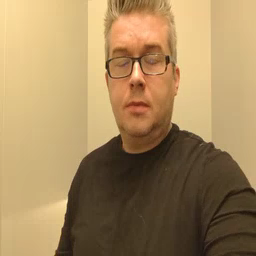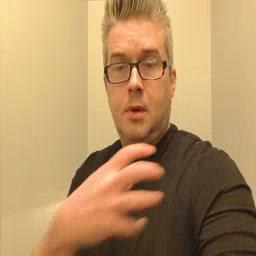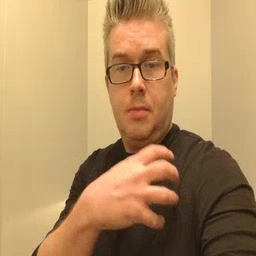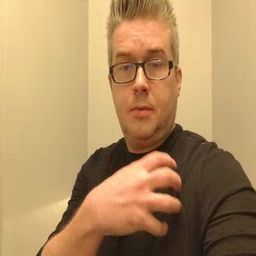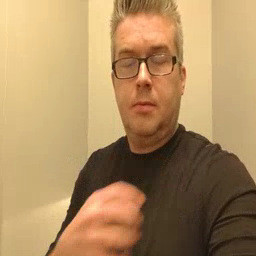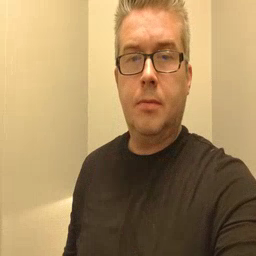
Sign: police